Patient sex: M
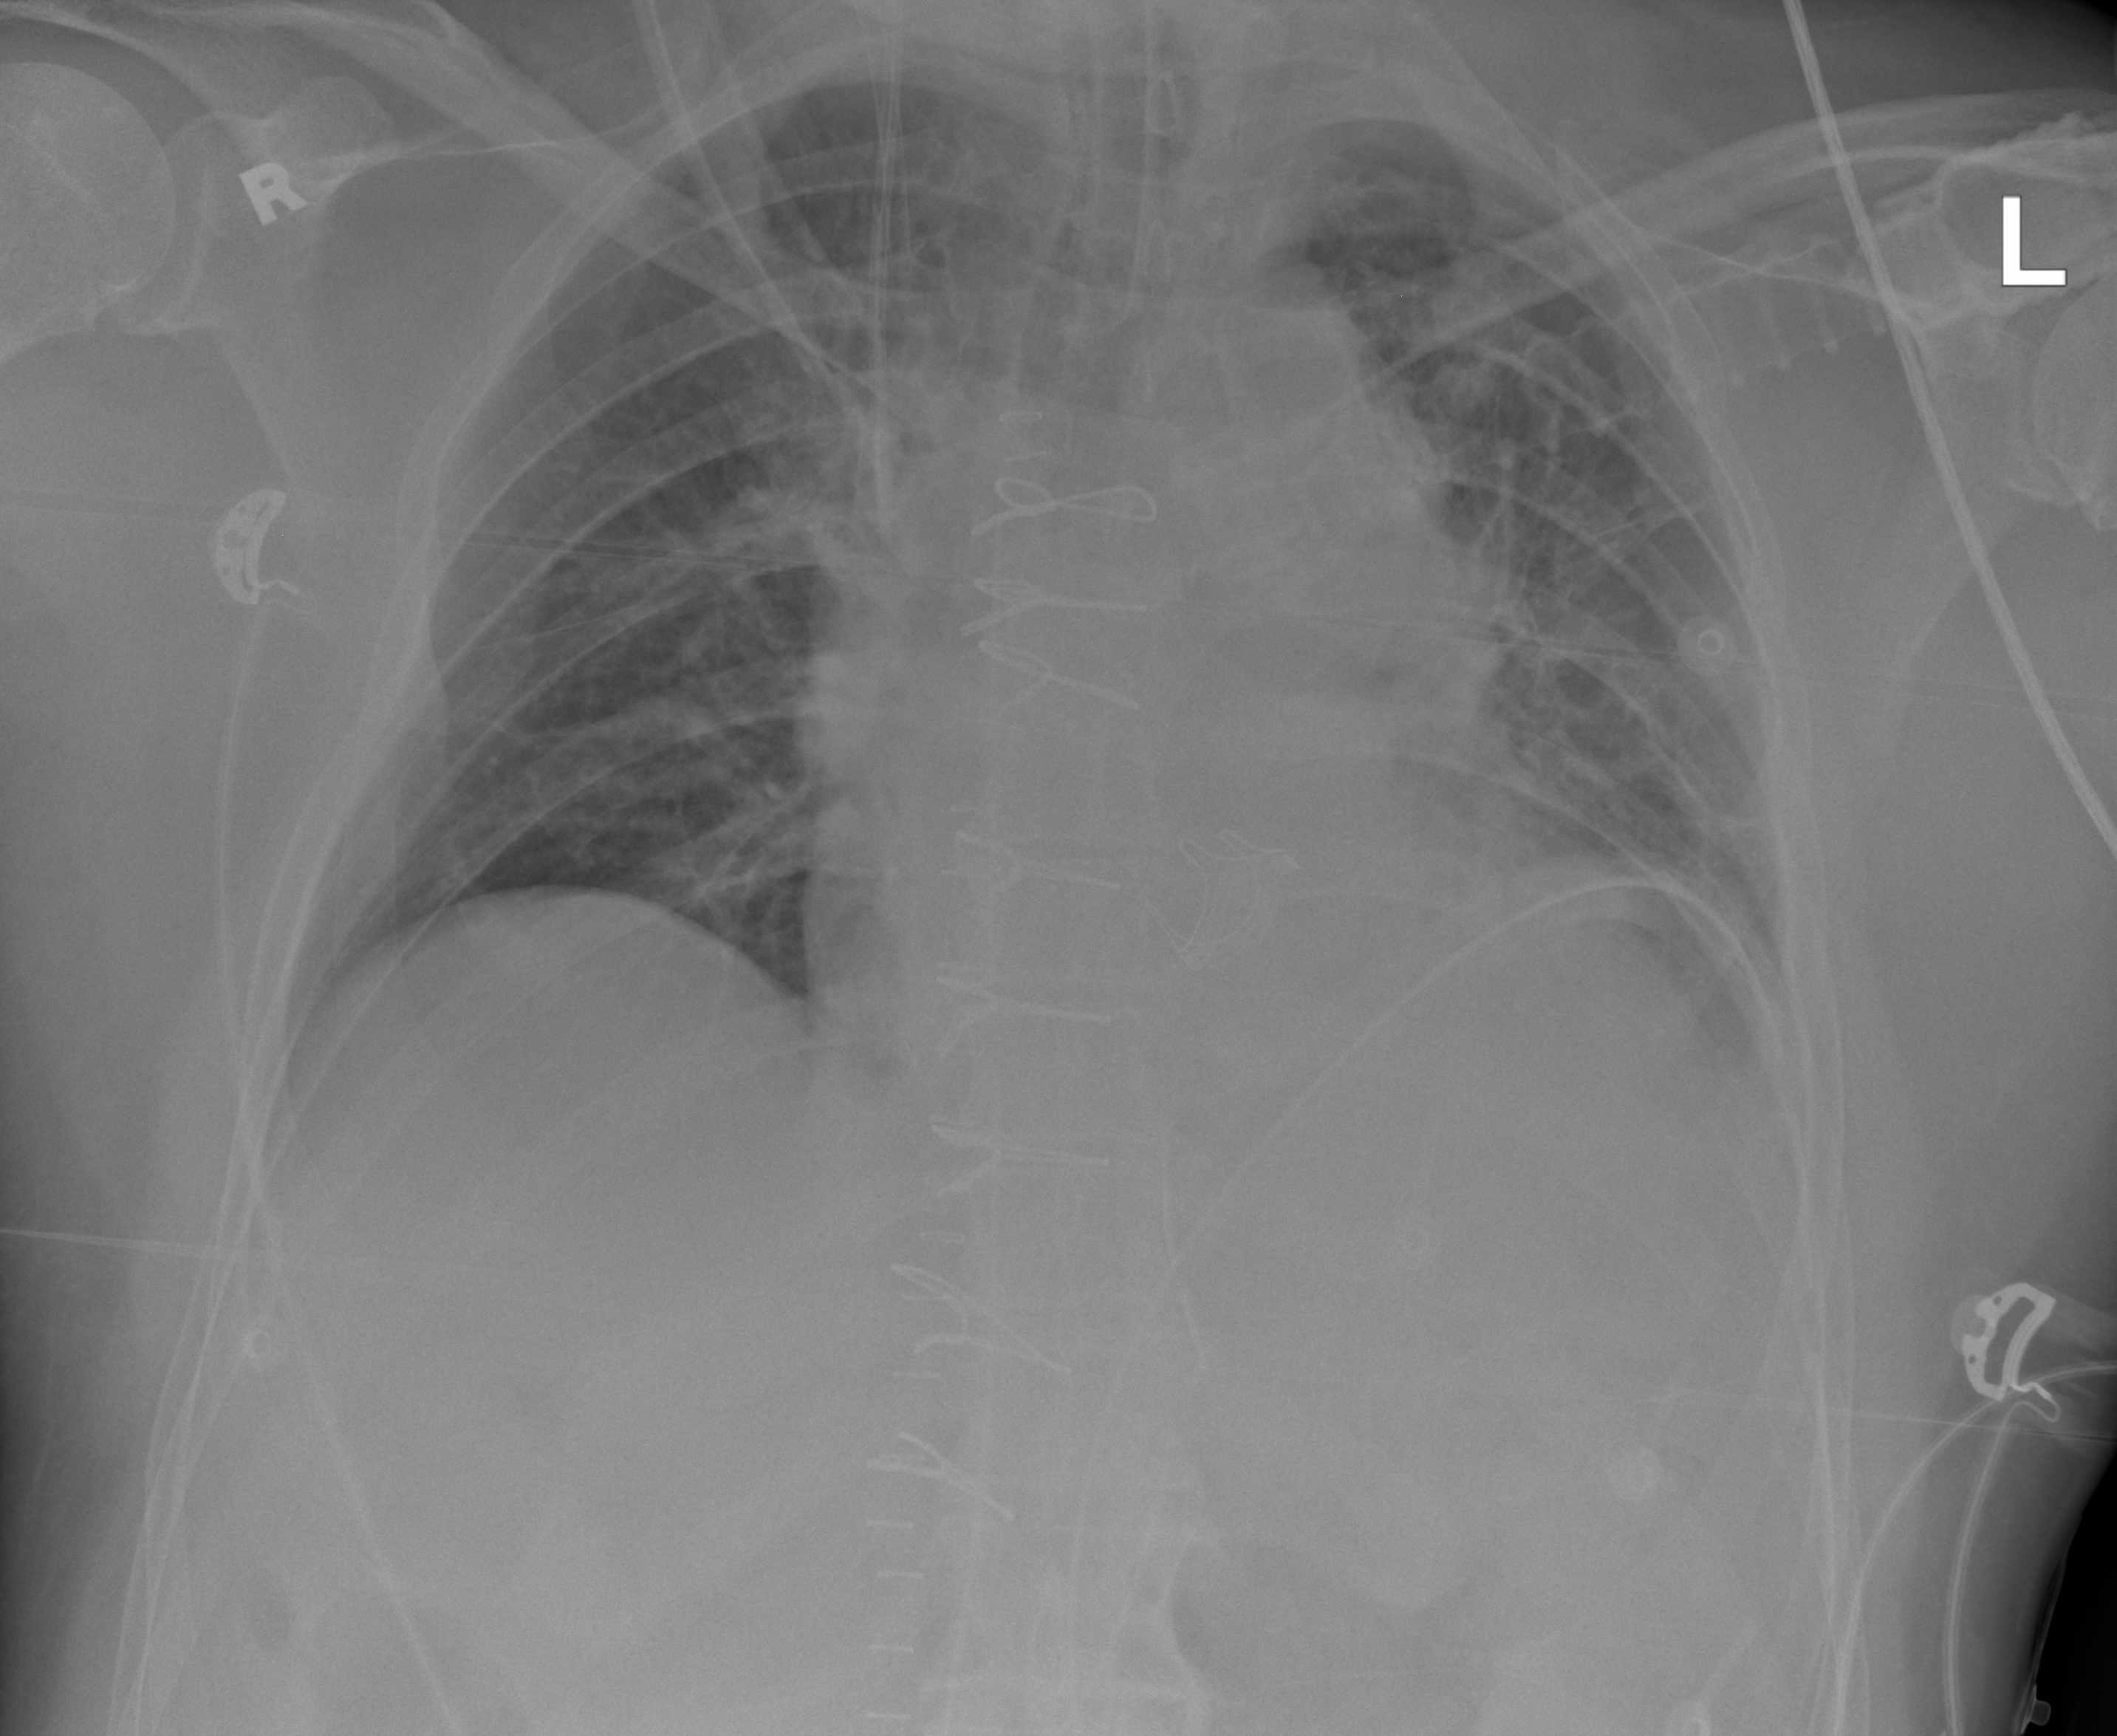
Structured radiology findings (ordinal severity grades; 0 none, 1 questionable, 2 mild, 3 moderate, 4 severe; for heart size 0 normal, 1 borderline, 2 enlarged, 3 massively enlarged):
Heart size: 2
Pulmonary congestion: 0
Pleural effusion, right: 0
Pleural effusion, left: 0
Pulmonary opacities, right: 0
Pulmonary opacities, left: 0
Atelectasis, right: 0
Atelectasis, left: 2